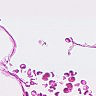
Metastatic tissue present: no